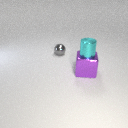
large purple metal cube below small cyan metal cylinder